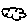
Label: cloud